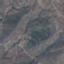
Land use / land cover: HerbaceousVegetation